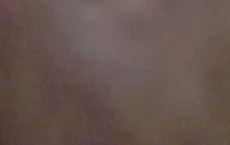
Bilateral corneal opacification.
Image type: medical_photograph (skin_photograph)